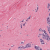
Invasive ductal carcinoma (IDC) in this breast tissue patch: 1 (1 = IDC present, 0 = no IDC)